Question: I have an activity that has custom menu items to launch, The problem is, when I hit the button for menu, the popup has a transparent background. I tried changing it to a ActionBarActivity over Activity, but it doesn't have an override-able onMenuItemSelected.
So, to get around that, I applied this to my styles.xml:
'''
<style name="AppTheme" parent="Theme.AppCompat.Light">
<item name="android:panelFullBackground">@drawable/customblackbox</item>
</style>
'''
It didn't work, still have a transparent background. It's my only theme in the styles. Here's the custom black box xml that I created:
'''
<shape xmlns:android="http://schemas.android.com/apk/res/android">
<solid android:color="#151515"/>
<corners android:radius="0dp" />
<padding android:left="0dp" android:top="0dp"
android:right="0dp" android:bottom="0dp" />
<stroke android:color="#151515" android:width="1dp" />
</shape>
'''
Why is the drawable not working?
EDIT:
Here is how I'm setting up my menu in my activity. The two IDs are just ints:
'''
@Override
public boolean onCreateOptionsMenu(Menu menu) {
super.onCreateOptionsMenu(menu);
menu.add(0, EDIT_ID, 0, "Edit Fencer");
menu.add(0, DELETE_ID, 0, R.string.fencer_delete);
return true;
}
@Override
public boolean onMenuItemSelected(int featureId, MenuItem item) {
switch (item.getItemId()) {
case EDIT_ID:
//do other stuff
.
.
.
]
'''
To be clear, this is what is happening when I hit the menu options:

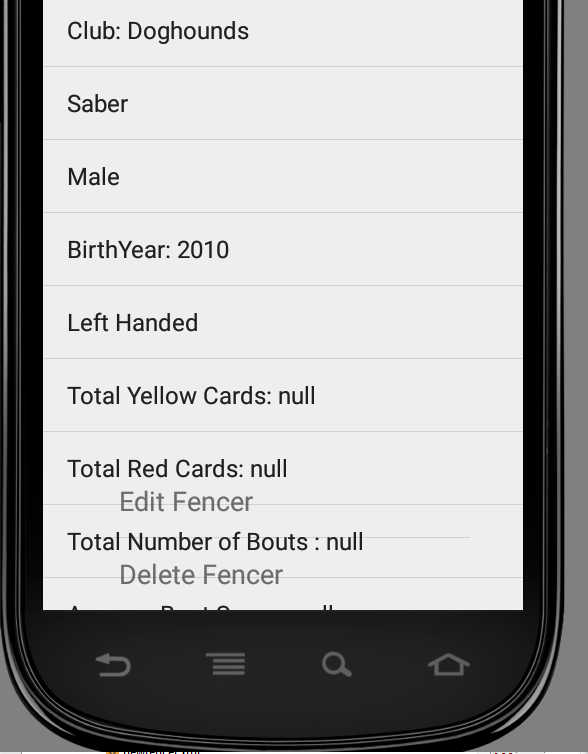
Answer: In case anyone else needs an answer in the future:
What solved this for me was to change it to an actionBarActivity, and remove the action bar during onCreate. Nothing else seemed to work.